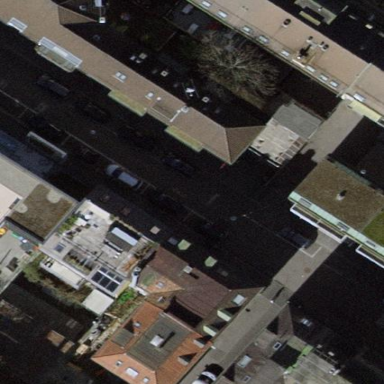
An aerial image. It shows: Parking lane area.